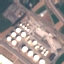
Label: Industrial